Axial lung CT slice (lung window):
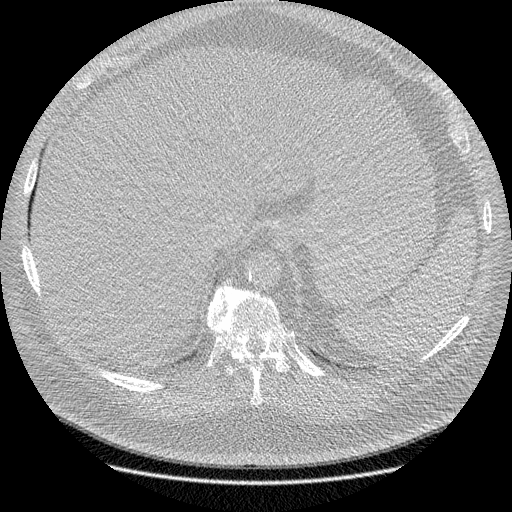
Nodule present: no